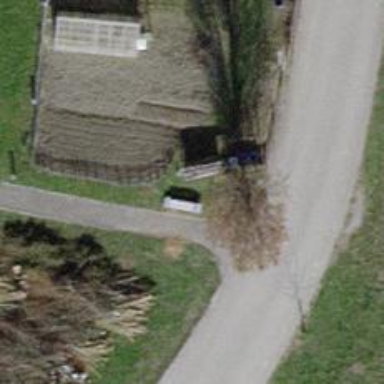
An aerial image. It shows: Bench for seating.